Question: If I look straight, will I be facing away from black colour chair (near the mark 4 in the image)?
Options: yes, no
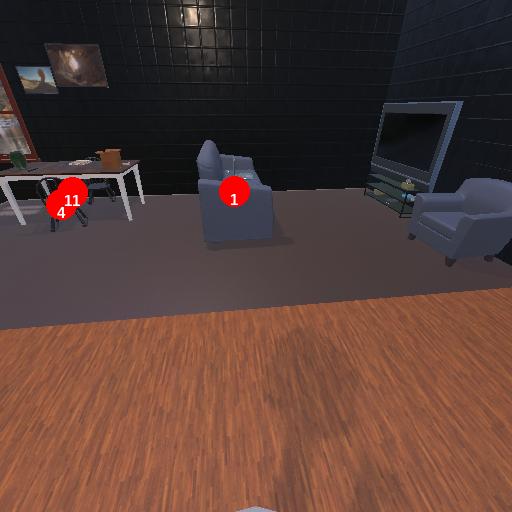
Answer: yes